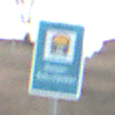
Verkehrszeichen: Wasserschutzgebiet
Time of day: SunriseSunset
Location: Outdoor (RoadRail)
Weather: PartlyCloudy
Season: NotSpecified
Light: Natural